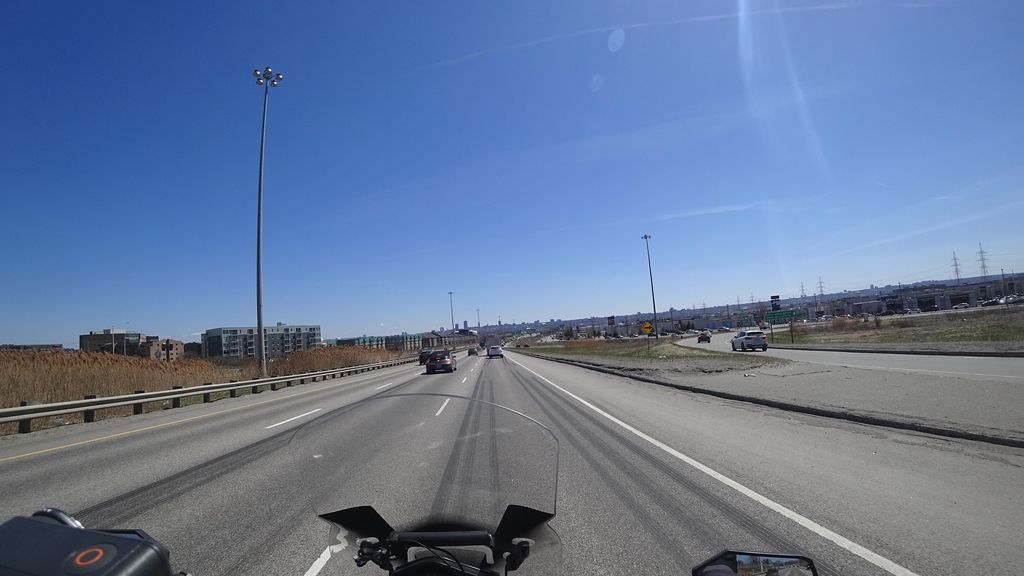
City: quebec_city